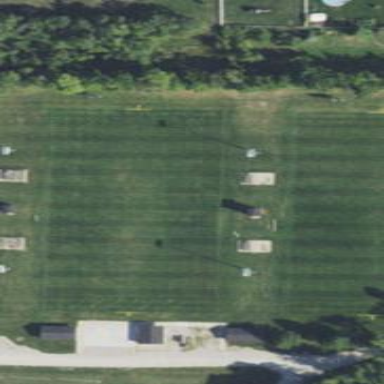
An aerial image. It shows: American football pitch for leisure and sport activities.